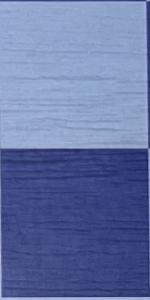
Label: Empty